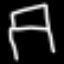
Label: chair